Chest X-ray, PA view. Patient: 32 years old, sex F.
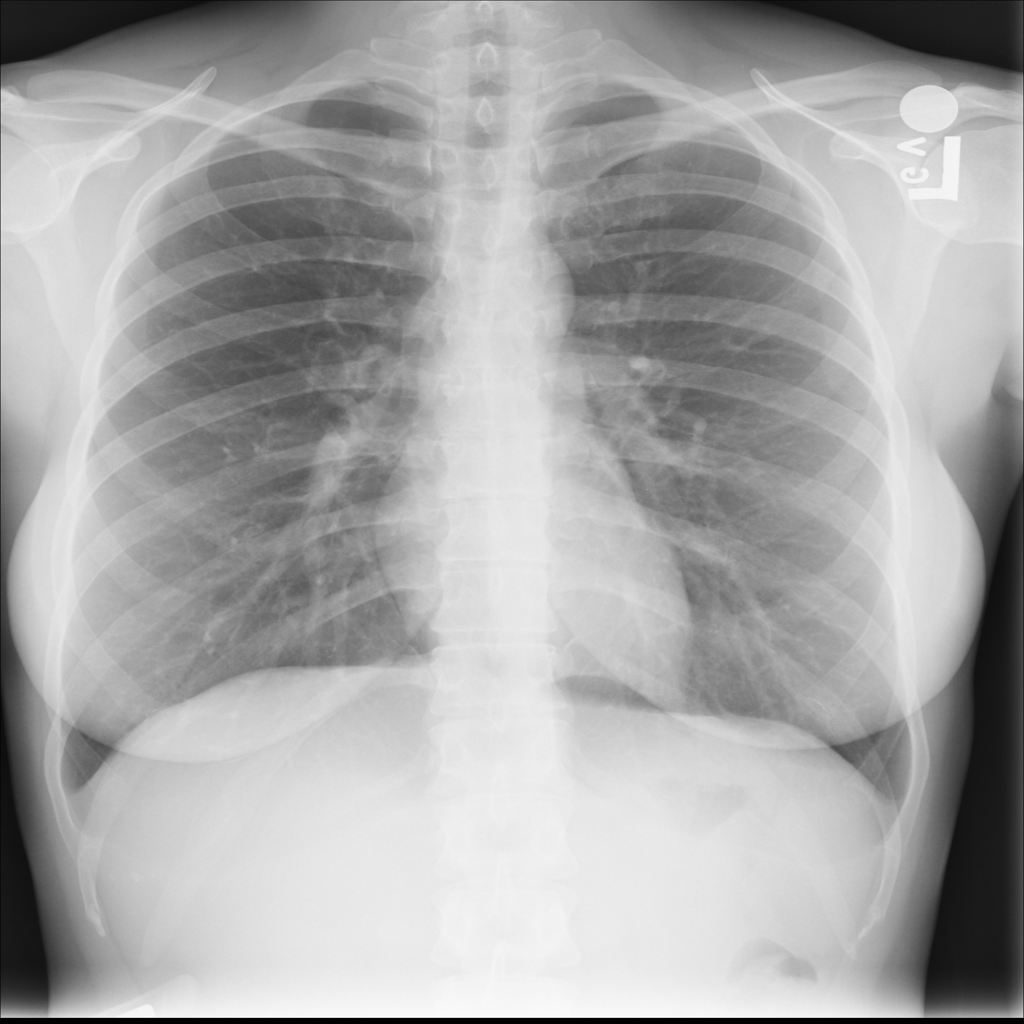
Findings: Nodule